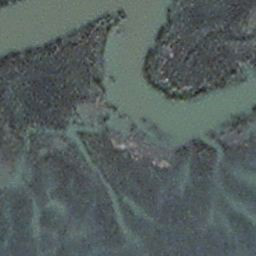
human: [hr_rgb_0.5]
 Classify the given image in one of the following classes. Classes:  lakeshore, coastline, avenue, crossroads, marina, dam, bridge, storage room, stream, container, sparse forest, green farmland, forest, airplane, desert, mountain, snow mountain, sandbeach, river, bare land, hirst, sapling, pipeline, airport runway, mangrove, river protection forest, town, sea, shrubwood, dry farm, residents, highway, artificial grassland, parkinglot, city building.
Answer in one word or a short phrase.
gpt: stream